Question: I need to build a small web application which connects to Google Calendars and fetches a specified event set. I've read the <URL>, and I understand that I need to authenticate the user to my app which I created on the Google Developer console.
I'm trying to implement an authentication with a popup window (I'm using <URL>. This is the '<div>' in which the login data goes: '<div id="login-popup" style="display:none"></div>'
This is the JS code I'm using to call the auth.php file:
'''
$.get("/auth.php", function(result) {
$('#login-popup').append(result);
$.fancybox({
href: "#login-popup",
autoSize: true,
width: "60%",
fitToView: true
});
});
'''
And finally this is the PHP code that sends the GET request to Google's API:
'''
$ch = curl_init();
if($ch) {
curl_setopt($ch, CURLOPT_HTTPHEADER, array('Content-Type: text/plain'));
curl_setopt($ch, CURLOPT_HTTPGET, true);
curl_setopt($ch, CURLOPT_FOLLOWLOCATION, true);
curl_setopt($ch, CURLOPT_URL, $query);
$result = curl_exec($ch);
curl_close($ch);
}
else {
throw new RuntimeException("Hiba tortent a tavoli adatok elerese kozben!");
}
echo json_encode($result);
'''
So this popup comes up after this, as it's supposed to be:

After I enter my credentials however, it redirrects me to Google's login website (<URL>.
My problem:
I need to be able to get data back from this popup window to get the access token I can later use on my Calendar API call. What do I need do to achieve this?
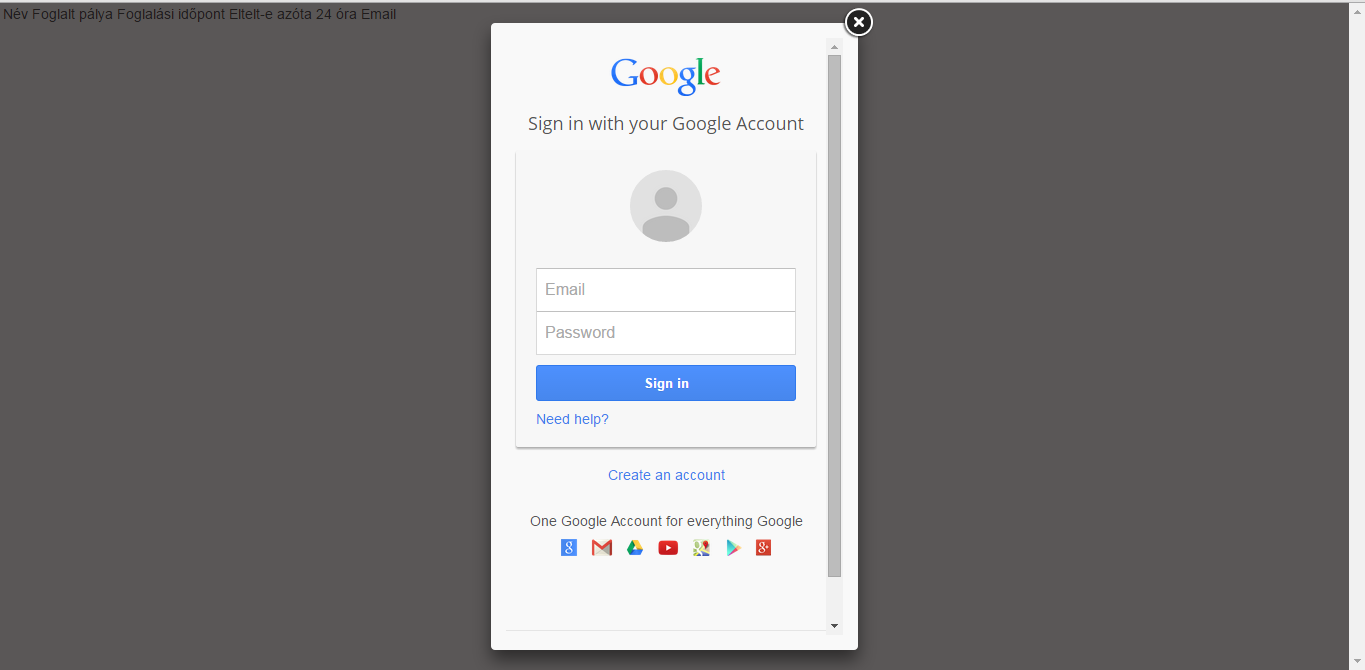
Answer: The reason you are being redirected is because you are essentially loading google's page into an iframe. Everything that is normally called on their login page on submit is called when you input. So basically you're just opening a window to google within your website.
The correct way to implement this would be to use google's oauth API. (<URL>
You'll need to register a project and get a developer/API key.
The google docs are very comprehensive, so you should be able to follow them pretty easily!